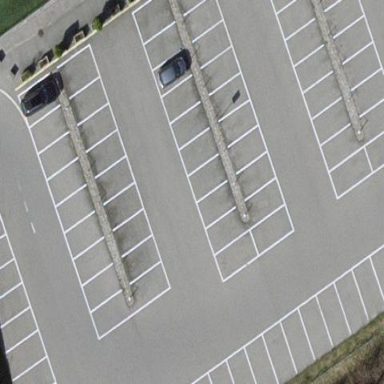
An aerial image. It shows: Parking area with asphalt surface.